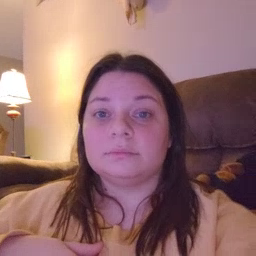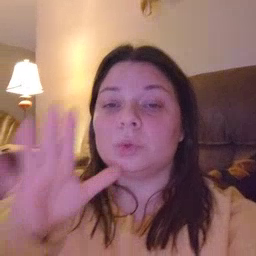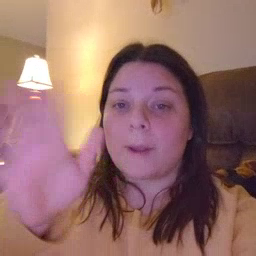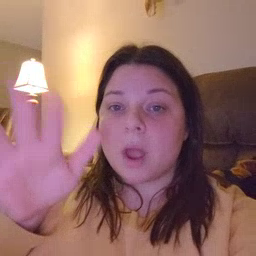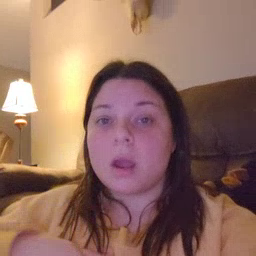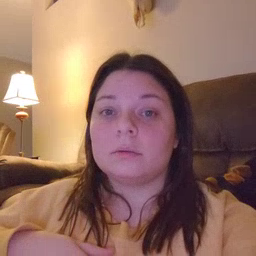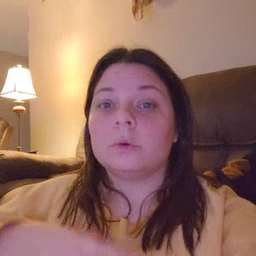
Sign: grandma